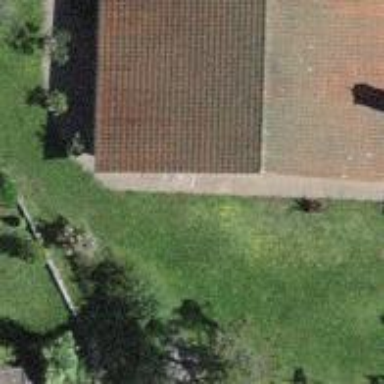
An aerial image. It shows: Residential building.